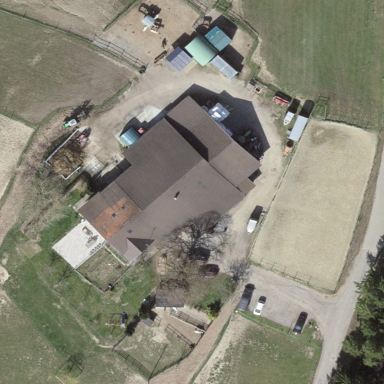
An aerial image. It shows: Farmyard area.